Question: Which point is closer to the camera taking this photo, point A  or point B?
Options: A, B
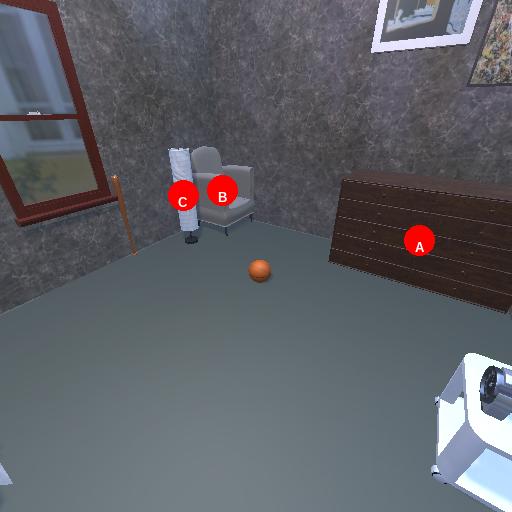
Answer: A